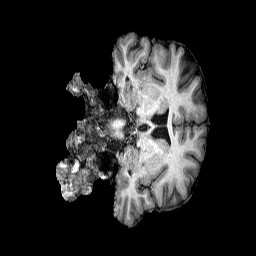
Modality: T1w
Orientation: coronal
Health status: ill